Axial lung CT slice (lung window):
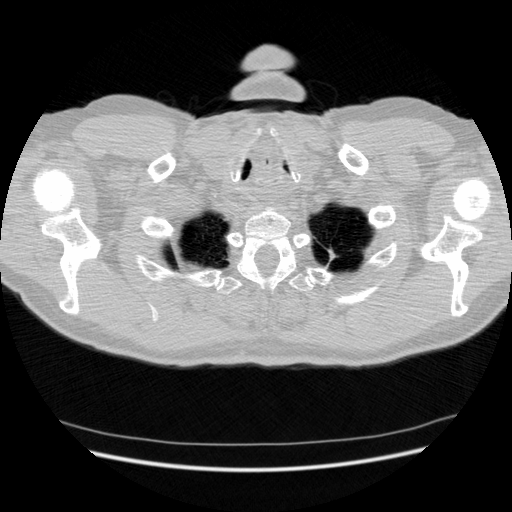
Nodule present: no